Frequency: 90000
Velocity: 0,279
Power: 45,4
Pulse duration: 0,0000001
Pass count: 1
Magnification: 10
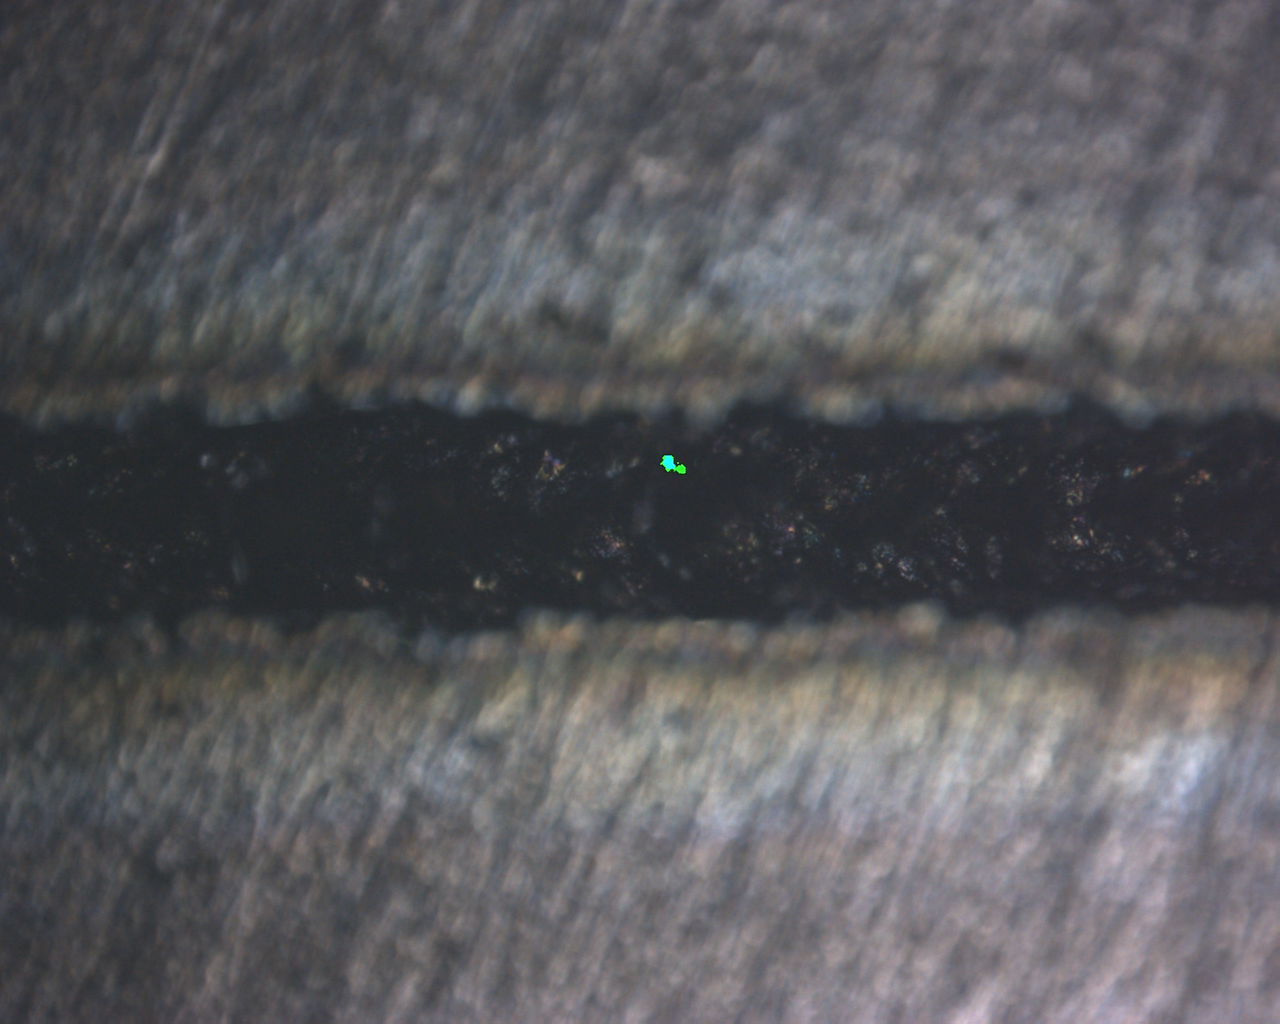
Measured width: 110.629
Other width: 94.533